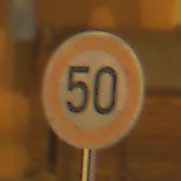
Verkehrszeichen: Geschwindigkeit50
Umgebung: Outdoor, Urban
Tageszeit: Night
Wetter: Clear
Licht: Artificial
Jahreszeit: NotSpecified
Kontrast: HighContrast